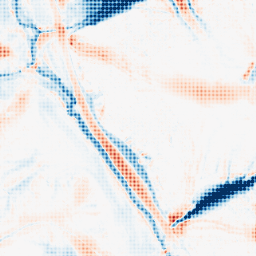
Category: morphological
Decomposition family: morphological
Decomposition parameters: operation: average
size: 20
Upsampling method: sinc_blackman
Upsampling parameters: scale: 4
kernel_size: 4
Upsampling scale: 4